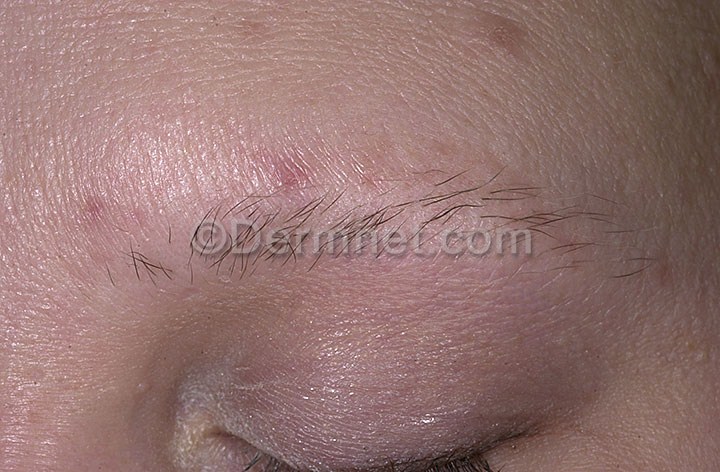
Disease: Nail Fungus and other Nail Disease